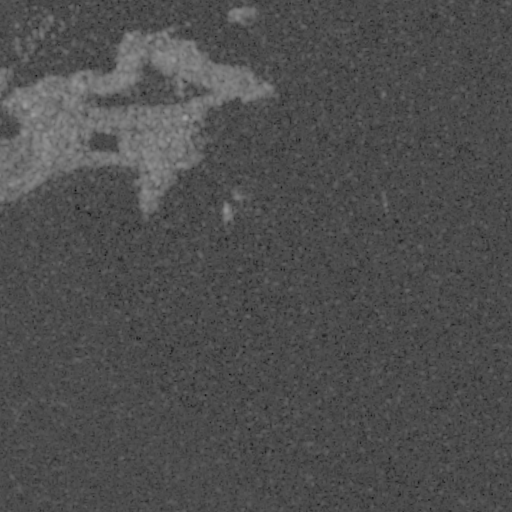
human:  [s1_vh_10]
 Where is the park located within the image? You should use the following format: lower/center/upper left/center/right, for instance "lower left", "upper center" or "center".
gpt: The park is located in the upper left of the image.
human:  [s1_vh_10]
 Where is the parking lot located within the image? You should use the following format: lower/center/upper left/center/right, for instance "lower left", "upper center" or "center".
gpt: The parking lot is located in the upper left of the image.
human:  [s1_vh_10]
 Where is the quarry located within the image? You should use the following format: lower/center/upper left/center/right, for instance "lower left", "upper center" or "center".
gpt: There is no quarry in the image.

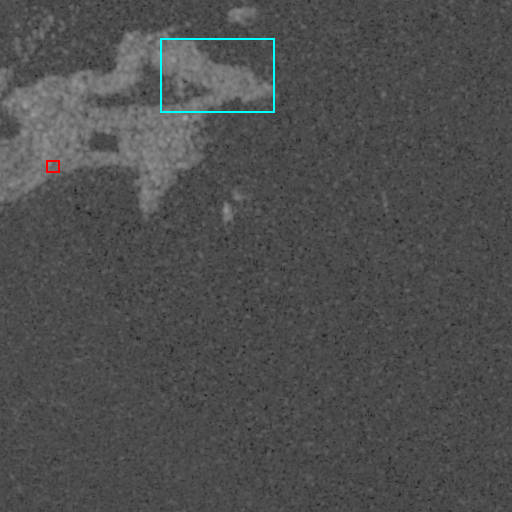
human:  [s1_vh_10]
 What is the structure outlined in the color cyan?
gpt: The structure outlined in cyan is a park.
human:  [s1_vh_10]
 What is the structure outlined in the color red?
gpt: The structure outlined in red is a parking lot.
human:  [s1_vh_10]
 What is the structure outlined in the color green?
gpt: There is no green outline.